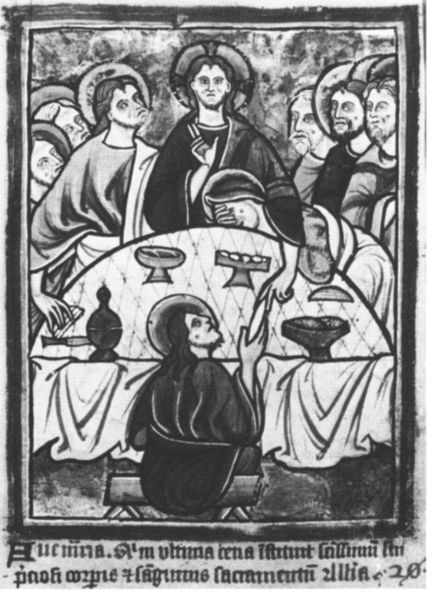
Titel: Bilderbuch des Neuen Testaments
Standort: Herkunftsregion: (GB England Nordengland) (EU - GB - England - Nordengland)
Institution: Privatsammlung
Schlagwörter: weiß, schwarz, tisch, bibel, falten, johannes, messer, rahmen, kelch, decke, schrift, bank, essen, wein, einfach, brot, text, halbrund, heiligenschein, nimbus, christus, jesus, segen, abendmahl, jünger, heilig, kriche, latein, markus, kreuznimbus, apostel, buchmalerei, judas, lukas, illumination, apostell, fkreuznimbus